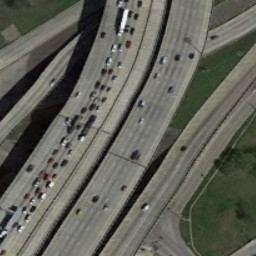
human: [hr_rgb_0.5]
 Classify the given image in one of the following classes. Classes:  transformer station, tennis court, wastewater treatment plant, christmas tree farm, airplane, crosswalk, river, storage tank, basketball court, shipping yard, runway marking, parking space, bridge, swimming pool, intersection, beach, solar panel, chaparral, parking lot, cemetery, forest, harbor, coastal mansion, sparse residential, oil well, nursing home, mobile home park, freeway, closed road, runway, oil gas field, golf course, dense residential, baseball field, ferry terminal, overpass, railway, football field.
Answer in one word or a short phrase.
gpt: overpass